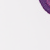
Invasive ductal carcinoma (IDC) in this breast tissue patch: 0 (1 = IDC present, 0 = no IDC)